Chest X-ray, AP view. Patient: 52 years old, sex F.
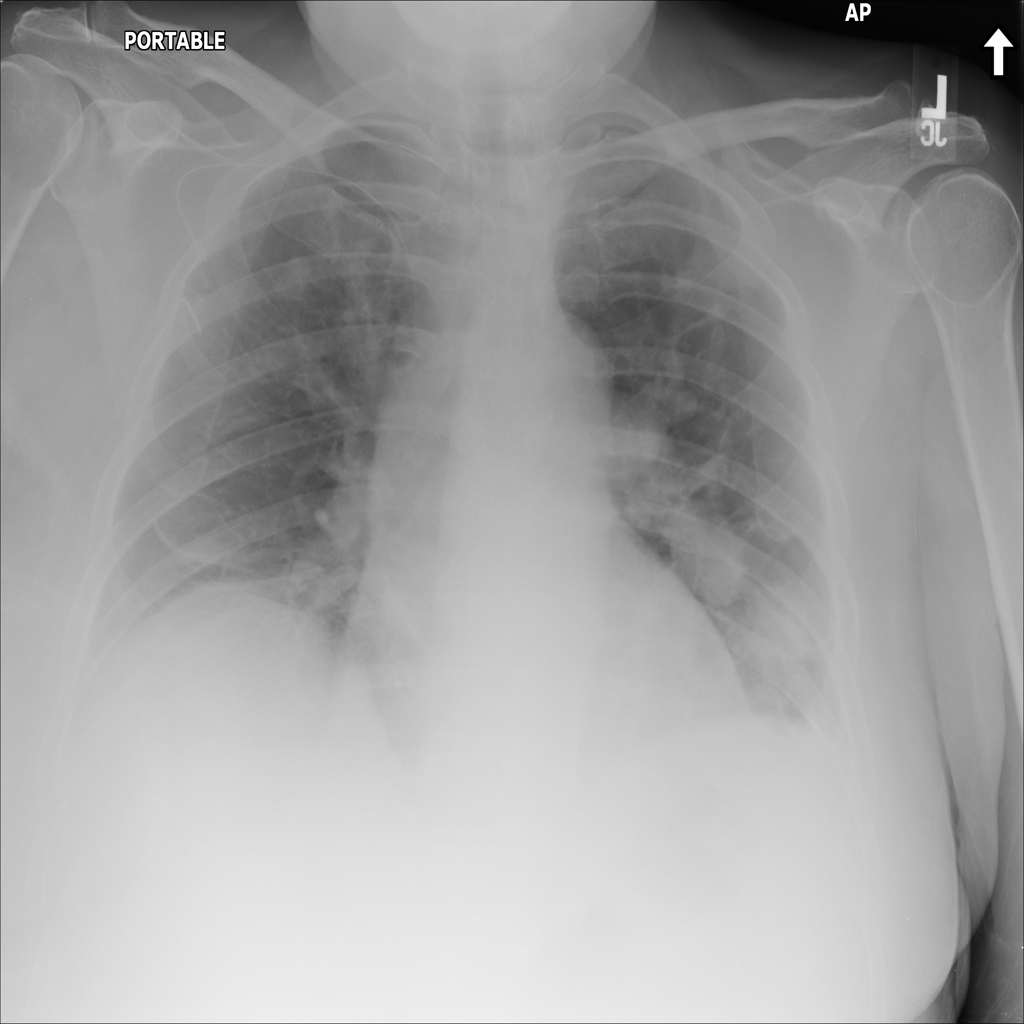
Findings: Mass